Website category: restaurant
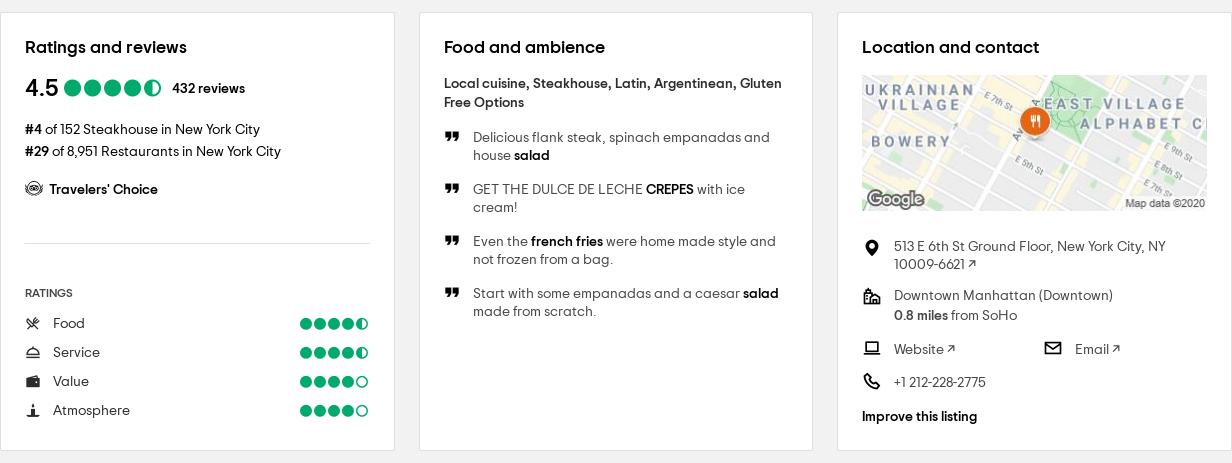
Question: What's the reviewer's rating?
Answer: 4.5

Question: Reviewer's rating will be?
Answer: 4.5

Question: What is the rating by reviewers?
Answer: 4.5

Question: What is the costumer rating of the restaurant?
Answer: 4.5

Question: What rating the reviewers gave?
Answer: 4.5

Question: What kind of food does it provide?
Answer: Local cuisine, Steakhouse, Latin, Argentinean, Gluten Free Options

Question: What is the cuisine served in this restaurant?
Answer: Local cuisine, Steakhouse, Latin, Argentinean, Gluten Free Options

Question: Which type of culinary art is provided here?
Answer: Local cuisine, Steakhouse, Latin, Argentinean, Gluten Free Options

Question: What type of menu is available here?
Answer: Local cuisine, Steakhouse, Latin, Argentinean, Gluten Free Options

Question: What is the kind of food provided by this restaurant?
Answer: Local cuisine, Steakhouse, Latin, Argentinean, Gluten Free Options

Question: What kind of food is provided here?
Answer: Local cuisine, Steakhouse, Latin, Argentinean, Gluten Free Options

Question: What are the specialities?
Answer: Local cuisine, Steakhouse, Latin, Argentinean, Gluten Free Options

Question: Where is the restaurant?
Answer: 513 E 6th St Ground Floor, New York City, NY 10009-6621

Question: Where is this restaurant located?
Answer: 513 E 6th St Ground Floor, New York City, NY 10009-6621

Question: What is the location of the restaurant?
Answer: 513 E 6th St Ground Floor, New York City, NY 10009-6621

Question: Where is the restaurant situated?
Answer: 513 E 6th St Ground Floor, New York City, NY 10009-6621

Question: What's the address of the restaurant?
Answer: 513 E 6th St Ground Floor, New York City, NY 10009-6621

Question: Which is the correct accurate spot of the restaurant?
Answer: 513 E 6th St Ground Floor, New York City, NY 10009-6621

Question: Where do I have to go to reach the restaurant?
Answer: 513 E 6th St Ground Floor, New York City, NY 10009-6621

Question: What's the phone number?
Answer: +1 212-228-2775

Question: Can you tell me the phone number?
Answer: +1 212-228-2775

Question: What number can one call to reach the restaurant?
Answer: +1 212-228-2775

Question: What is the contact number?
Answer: +1 212-228-2775

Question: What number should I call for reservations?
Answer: +1 212-228-2775

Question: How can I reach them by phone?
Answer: +1 212-228-2775